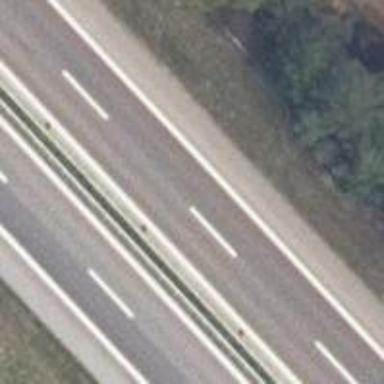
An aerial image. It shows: Asphalt motorway.